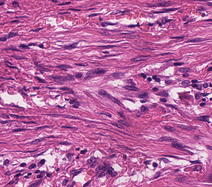
Tumor epithelial tissue: no
Tumor-associated stroma tissue: yes
Normal tissue: no